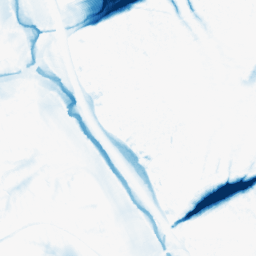
Category: morphological
Decomposition family: morphological
Decomposition parameters: operation: closing
size: 20
Upsampling method: regularized
Upsampling parameters: scale: 2
lambda_reg: 0.001
Upsampling scale: 2